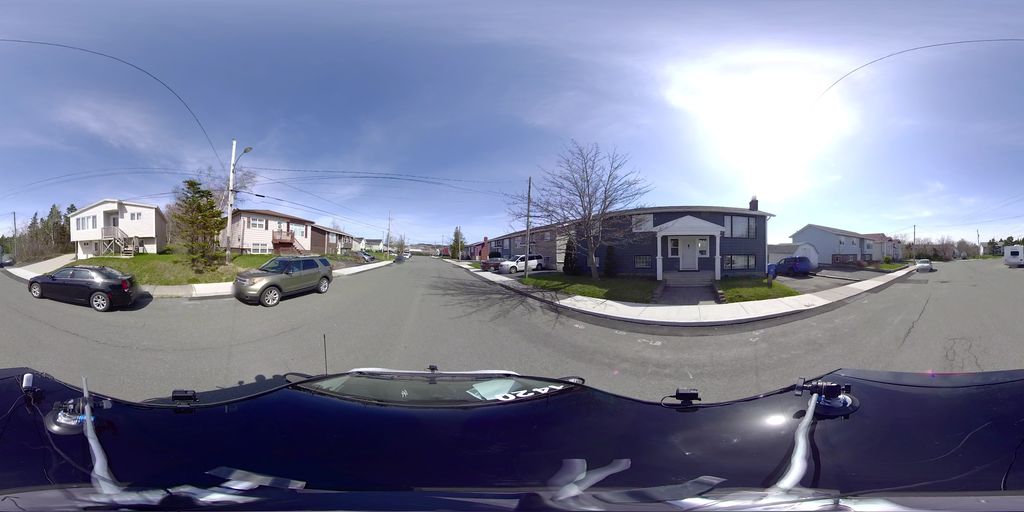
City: st_johns